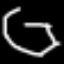
Label: octagon